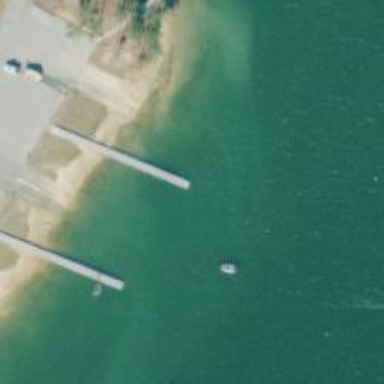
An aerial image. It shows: Slipway on leisure land.